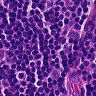
Metastatic tissue present: no